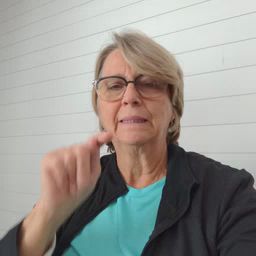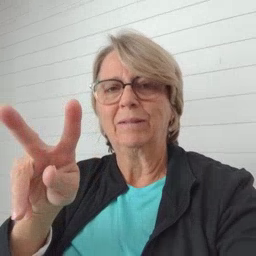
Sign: TV